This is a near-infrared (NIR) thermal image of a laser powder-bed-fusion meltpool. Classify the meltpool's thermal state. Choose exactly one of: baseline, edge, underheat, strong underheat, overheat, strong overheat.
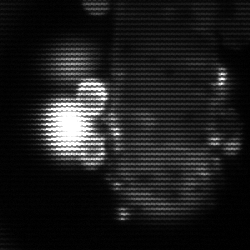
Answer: strong underheat